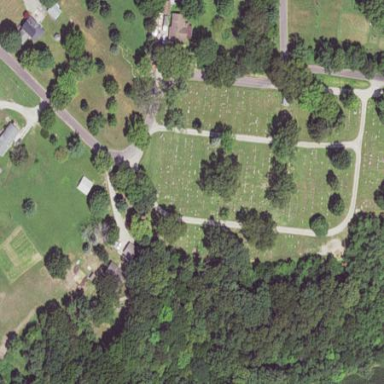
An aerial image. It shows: Cemetery.